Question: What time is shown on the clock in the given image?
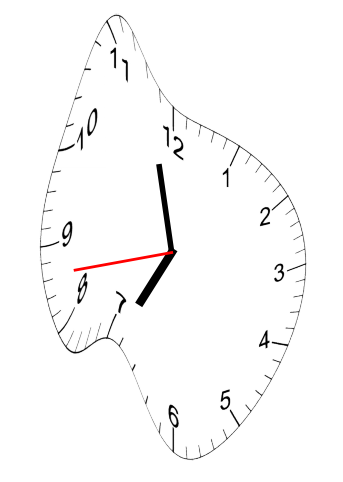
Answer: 06:57:43